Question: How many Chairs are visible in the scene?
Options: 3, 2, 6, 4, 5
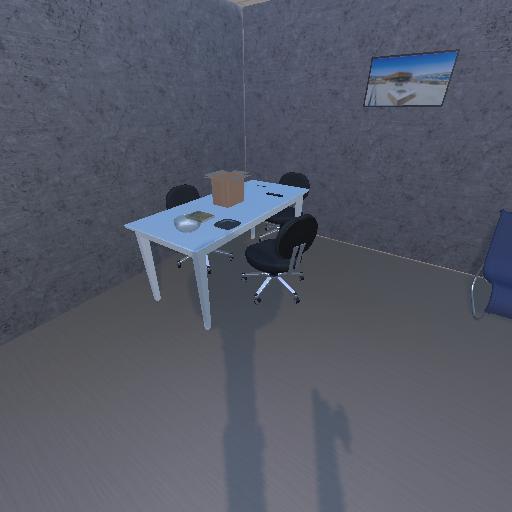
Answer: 3